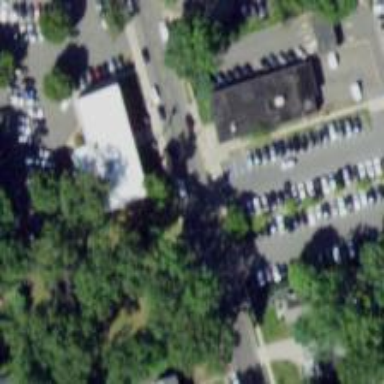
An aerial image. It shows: Parking space.